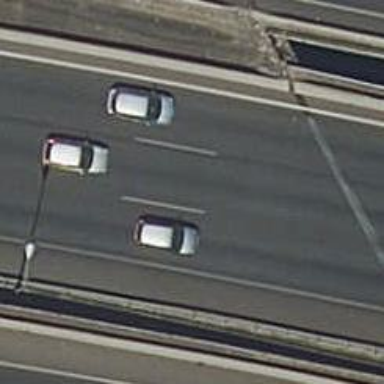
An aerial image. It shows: Asphalt motorway.